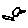
Label: bird